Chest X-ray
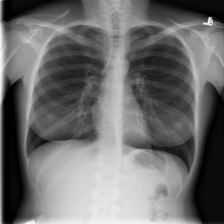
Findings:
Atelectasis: positive
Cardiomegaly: negative
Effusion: negative
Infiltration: negative
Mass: negative
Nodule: negative
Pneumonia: negative
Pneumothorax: negative
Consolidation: negative
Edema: negative
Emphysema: negative
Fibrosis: negative
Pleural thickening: negative
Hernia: negative